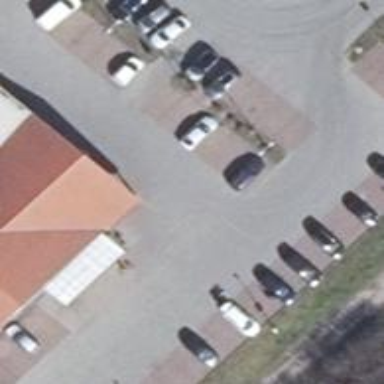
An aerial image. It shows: Road serving as parking aisle.